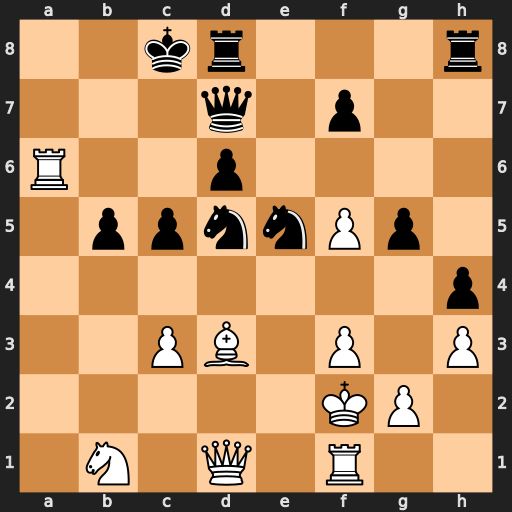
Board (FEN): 2kr3r/3q1p2/R2p4/1ppnnPp1/7p/2PB1P1P/5KP1/1N1Q1R2
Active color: w
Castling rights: -
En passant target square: -
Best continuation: Ra8+ Kb7 Rxd8 Rxd8 Be4